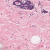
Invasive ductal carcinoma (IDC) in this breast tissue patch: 0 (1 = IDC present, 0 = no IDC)